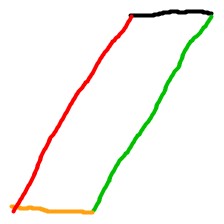
Shape: parallelogram